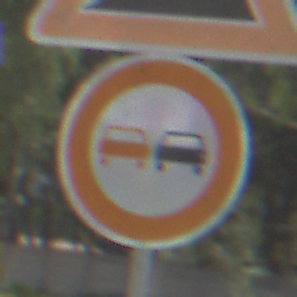
Verkehrszeichen: Ueberholverbot
Zusatzzeichen oben: Steigung10
Umgebung: Outdoor, Nature
Tageszeit: Midday
Wetter: Clear
Licht: Natural
Jahreszeit: NotSpecified
Kontrast: HighContrast